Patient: sex M, age 60
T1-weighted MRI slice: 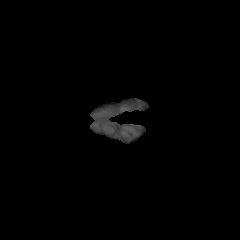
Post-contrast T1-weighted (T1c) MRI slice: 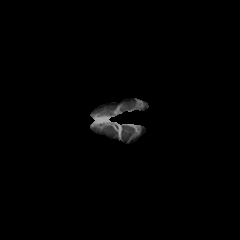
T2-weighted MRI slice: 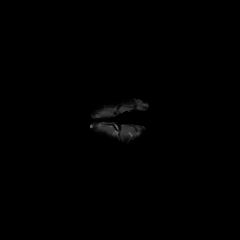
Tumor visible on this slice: no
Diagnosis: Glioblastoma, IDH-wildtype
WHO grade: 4